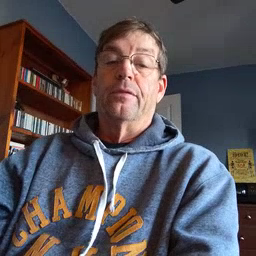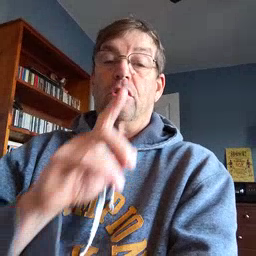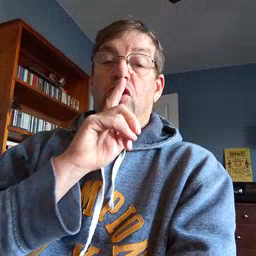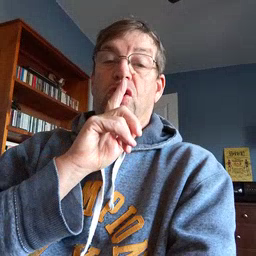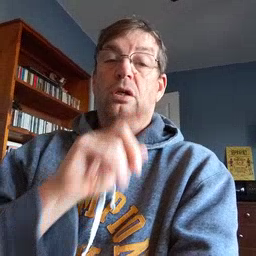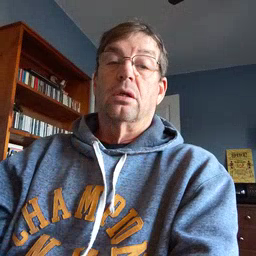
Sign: shhh